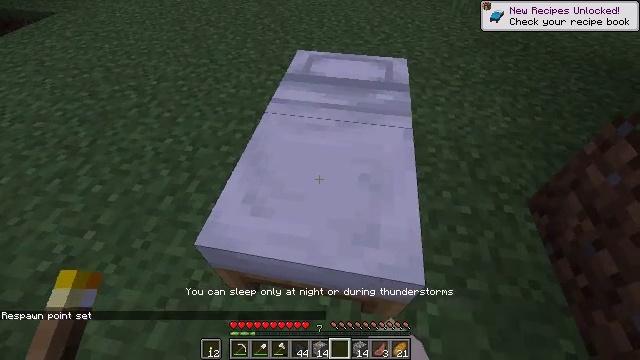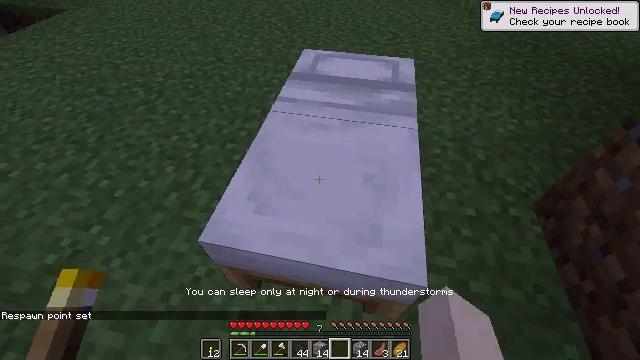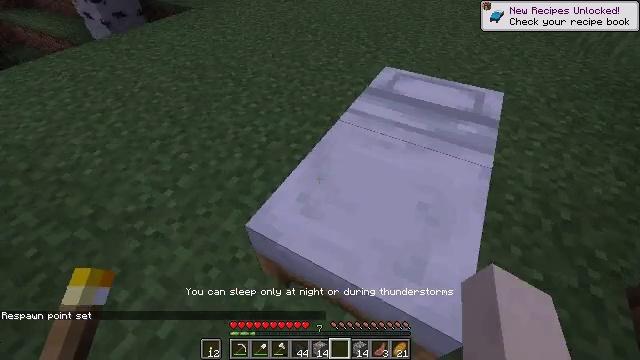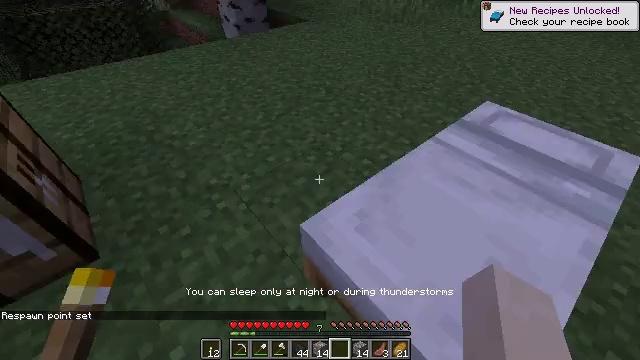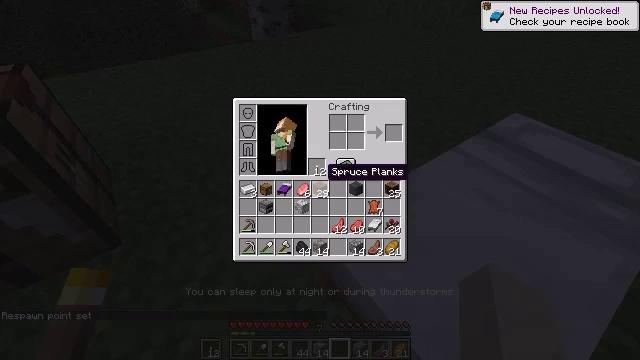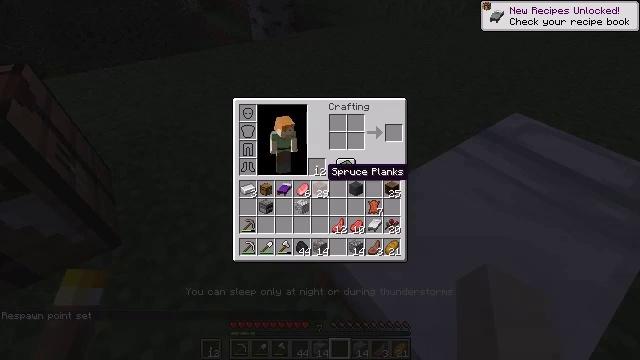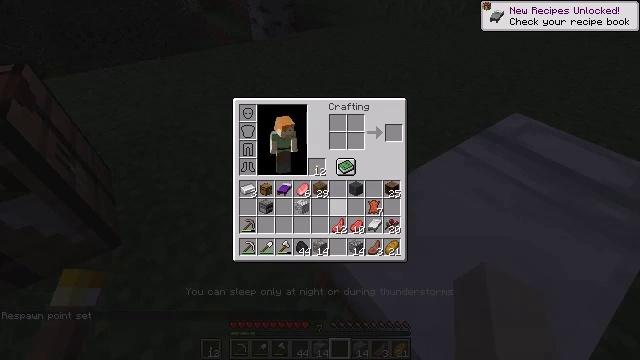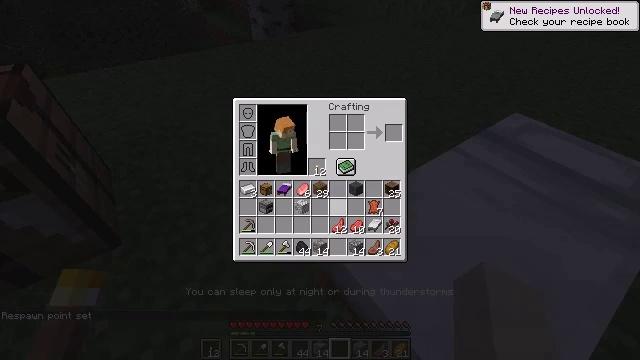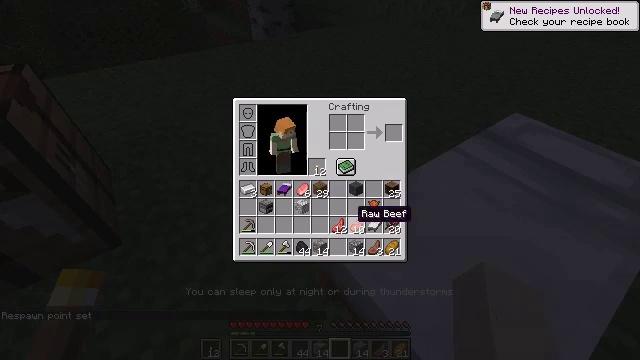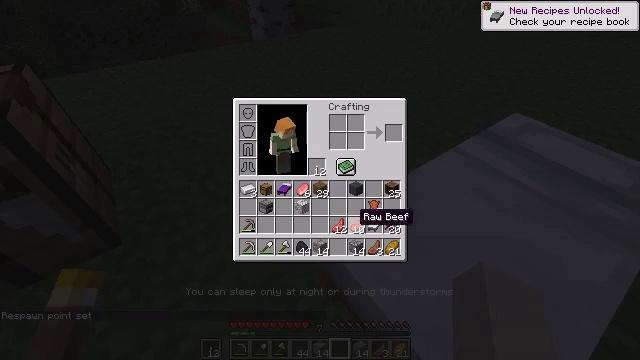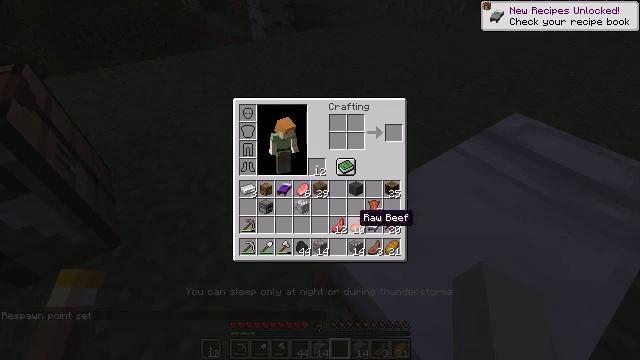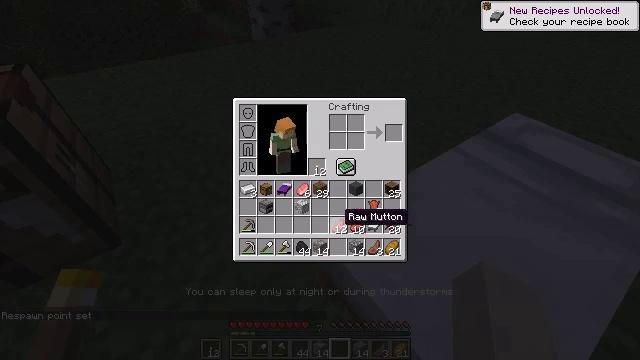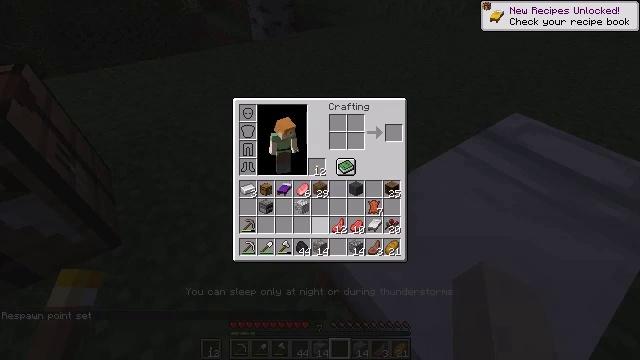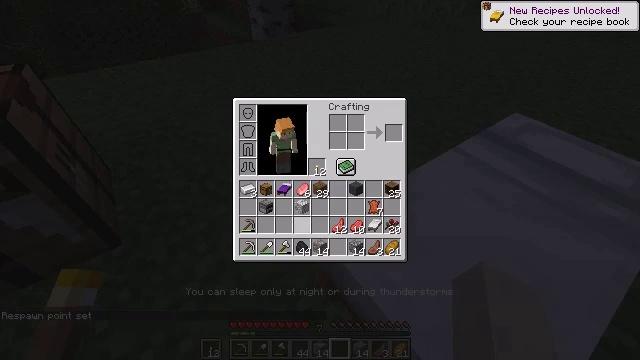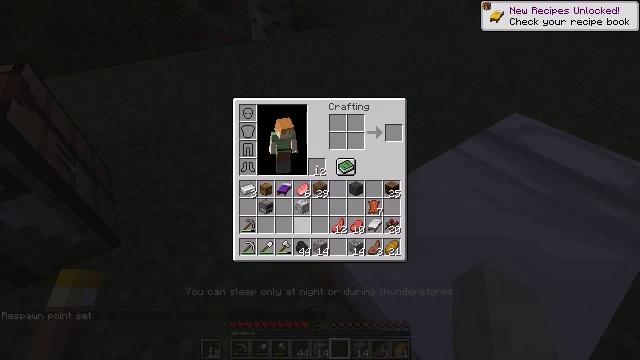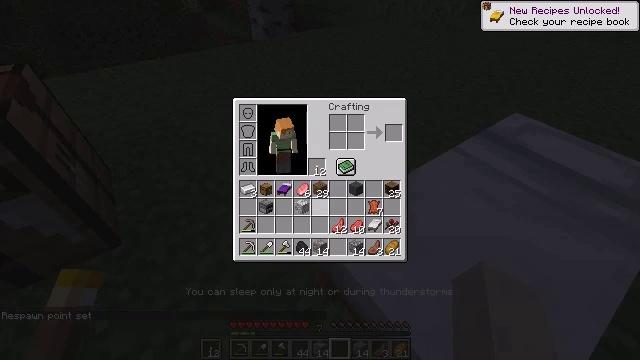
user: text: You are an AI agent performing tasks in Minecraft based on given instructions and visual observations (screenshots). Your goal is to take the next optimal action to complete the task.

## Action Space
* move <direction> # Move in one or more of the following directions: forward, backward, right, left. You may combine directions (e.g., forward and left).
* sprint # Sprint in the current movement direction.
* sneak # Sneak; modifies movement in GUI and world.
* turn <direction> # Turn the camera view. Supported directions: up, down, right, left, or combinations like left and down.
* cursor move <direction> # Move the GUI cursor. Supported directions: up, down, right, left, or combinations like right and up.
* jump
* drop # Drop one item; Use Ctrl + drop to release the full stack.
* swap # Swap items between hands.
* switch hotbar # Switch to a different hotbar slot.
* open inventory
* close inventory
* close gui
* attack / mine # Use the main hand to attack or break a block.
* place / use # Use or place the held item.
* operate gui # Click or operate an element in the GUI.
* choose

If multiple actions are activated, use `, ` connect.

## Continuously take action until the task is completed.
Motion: motion action
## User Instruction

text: Left click on the crafting table
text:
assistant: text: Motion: turn left
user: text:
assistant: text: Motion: turn left and up
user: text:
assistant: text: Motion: turn left and up
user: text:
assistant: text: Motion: turn left, open inventory
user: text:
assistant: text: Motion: open inventory
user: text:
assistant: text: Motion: cursor move right and down, open inventory
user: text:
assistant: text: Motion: cursor move right and down
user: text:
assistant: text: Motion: cursor move down
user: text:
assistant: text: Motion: no_op
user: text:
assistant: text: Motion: no_op
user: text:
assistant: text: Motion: cursor move left
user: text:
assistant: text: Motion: cursor move left
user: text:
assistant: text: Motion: no_op
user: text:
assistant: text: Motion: no_op
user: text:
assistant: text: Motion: no_op
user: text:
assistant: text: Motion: cursor move right
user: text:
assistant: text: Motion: cursor move right
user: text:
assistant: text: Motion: cursor move right
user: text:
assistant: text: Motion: no_op
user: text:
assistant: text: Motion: no_op
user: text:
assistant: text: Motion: no_op
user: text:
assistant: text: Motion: no_op
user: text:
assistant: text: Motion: no_op
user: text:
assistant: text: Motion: no_op
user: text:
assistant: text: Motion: no_op
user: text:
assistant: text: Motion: operate gui
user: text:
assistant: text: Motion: operate gui
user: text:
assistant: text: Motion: operate gui
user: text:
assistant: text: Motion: cursor move left
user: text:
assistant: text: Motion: cursor move left and up